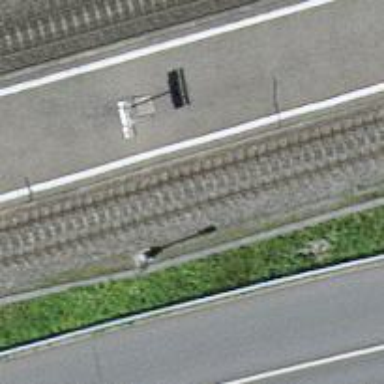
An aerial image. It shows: Railway signal.